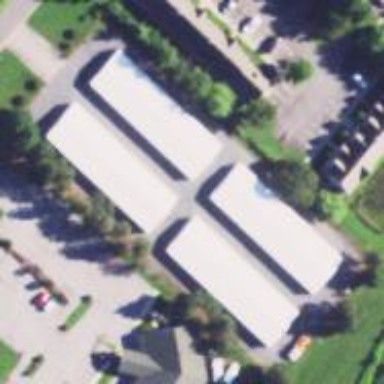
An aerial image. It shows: Commercial area with storage rental shop.